Question: please take a look of this query:
'''
SELECT DATE(datetime), COUNT(1) as numVisits
FROM ".table_stats."
WHERE type='profile_visit'
AND user_url = '".$_GET['ref']."'
AND id_user='".$_SESSION['user_code']."'
GROUP BY DATE(DATE_SUB(datetime, INTERVAL 1 DAY))
'''
---
This query counts the number of times that is equal to 'profile_visit' by each date, as a result it gives me two rows (DATE(datetime), numVisits). This is a screen capture of the table table_stats:

---
Ok, until now you can understand that every time a user comes to the site a new element is inserted on the table with =profile_visit and the field with the date and time of the visit, thats why i use a to count the total number of visits by day.
Here comes the complex part, when the field is equal to 'click' and the is 'imp' that means that a user hits a particular button on the page, i will like to know how many times that button was clicked (no matter the ip) by day, just like i did with the profile visits.
I can make two querys, one to know the total visits (like the one before) and another similar just by grouping by when is 'click' and is 'imp'.
The problem is that i will like to make this just in one call in order to count the total visits by date in the row NumVisits like i did before and a new row call NumClick with the total of clicks made. This is why i dont want more calculations on my php server, if its possible will be great to make all the calculation on the sql server.
So finally, if you call this query to the table:
'''
SELECT DATE( DATETIME ) , COUNT( 1 ) AS numVisits
FROM stats_ram
WHERE TYPE = 'profile_visit'
AND user_url = 'xxx'
AND id_user = '88e91'
GROUP BY DATE( DATE_SUB( DATETIME, INTERVAL 1
DAY ) )
LIMIT 0 , 30
'''
You will get:
'''
DATE(datetime) numVisits
2011-11-16 7
'''
Thanks for any help!!!
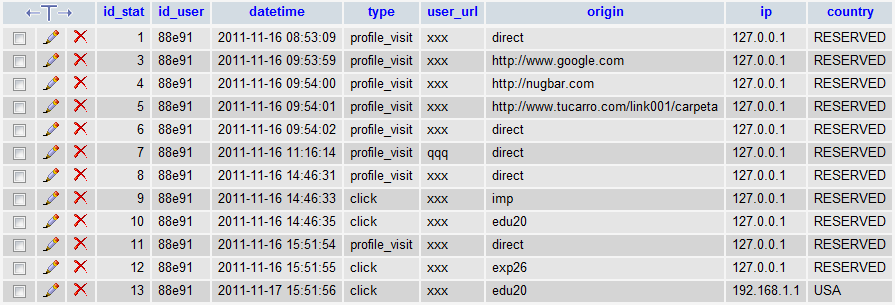
Answer: '''
SELECT
DATE(DATETIME),
SUM(CASE WHEN type = 'profile_visit' THEN 1 ELSE 0 END) AS numVisits,
SUM(CASE WHEN type = 'click' AND origin = 'imp' THEN 1 ELSE 0 END) numClicks
FROM stats_ram
WHERE user_url = 'xxx'
AND id_user = '88e91'
GROUP BY DATE(DATE_SUB(DATETIME, INTERVAL 1 DAY))
LIMIT 0, 30
'''